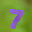
Label: 7